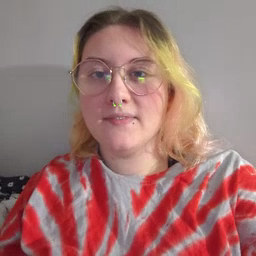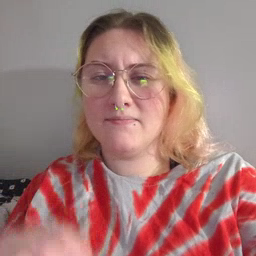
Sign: night